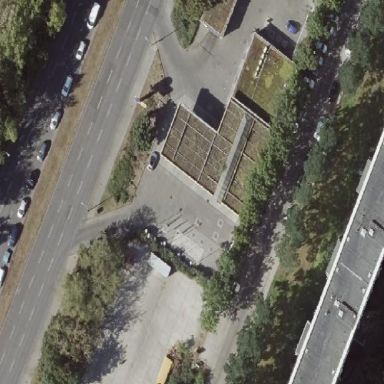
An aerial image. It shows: Flat roof on top of building.